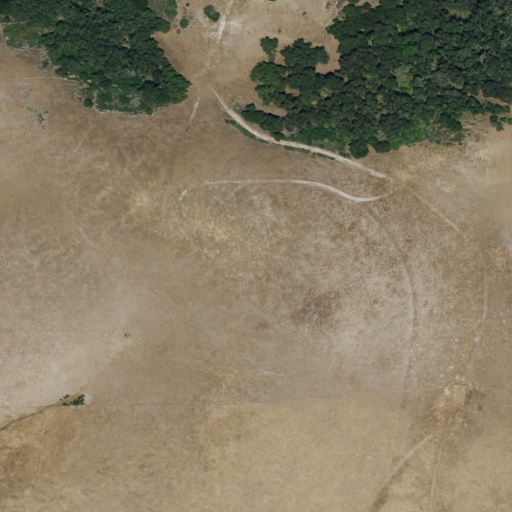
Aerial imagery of mountain in California named Loma Pelona containing grassland, mixed forest, shrub, and evergreen forest